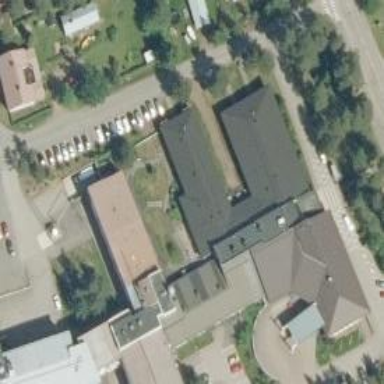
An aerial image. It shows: Public building.